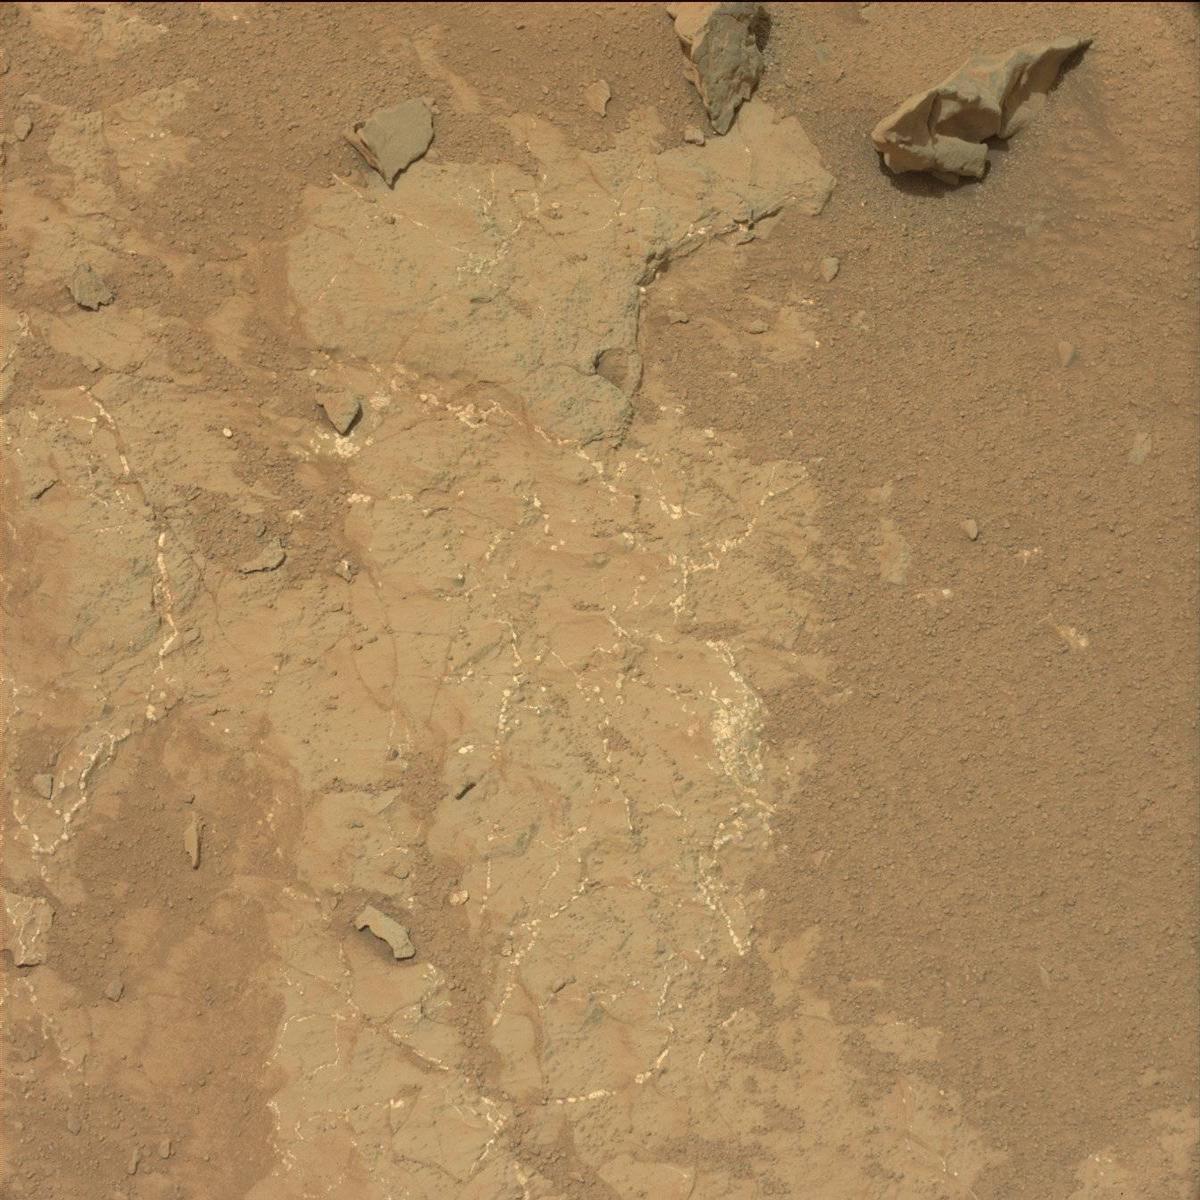
Terrain classes present: Bedrock, Rock, Sand / Soil